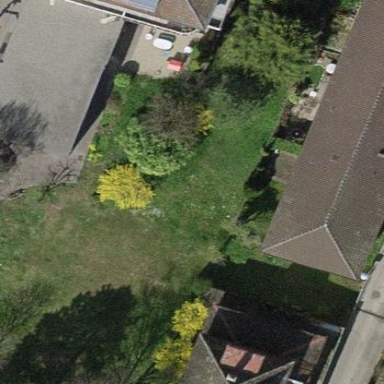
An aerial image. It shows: Garden that is leisure land.